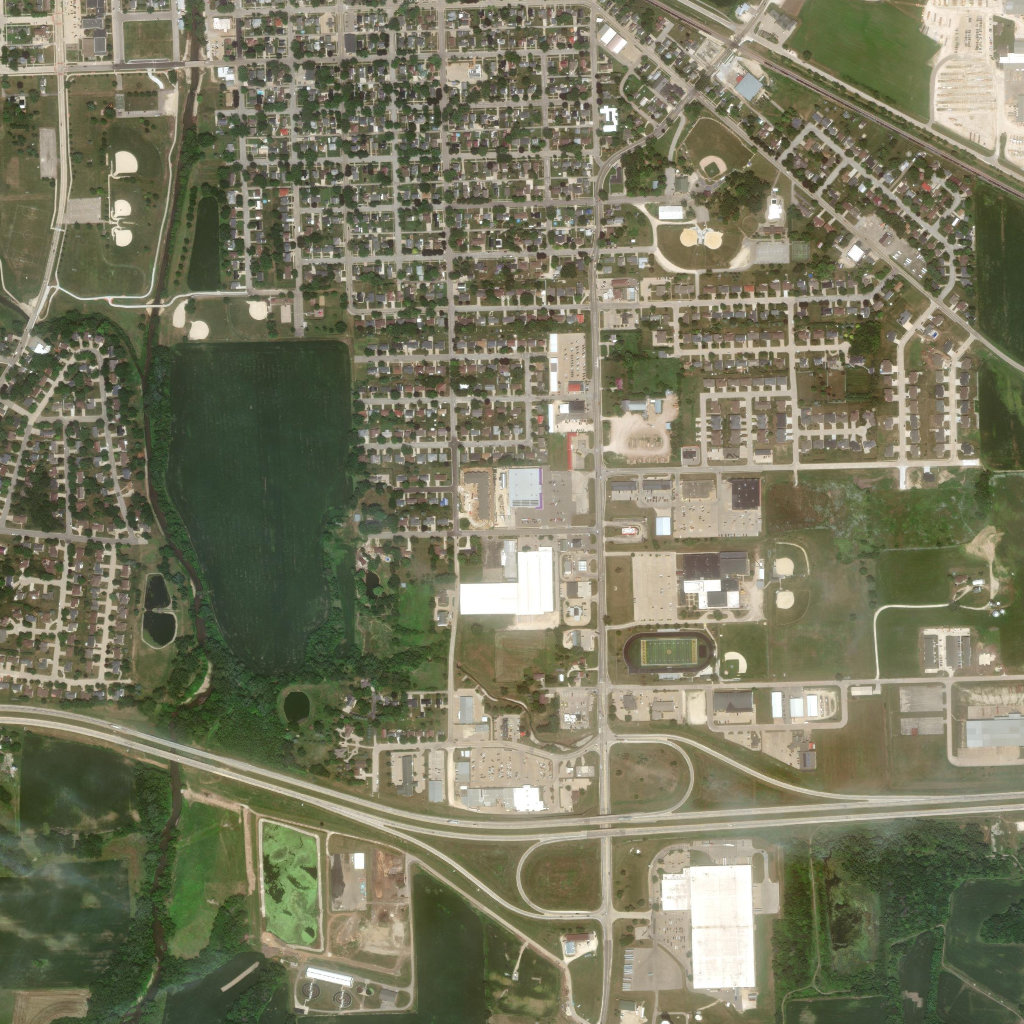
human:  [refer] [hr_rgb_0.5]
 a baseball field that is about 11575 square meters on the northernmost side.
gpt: <box>[[65, 10, 73, 18, 0]]</box>